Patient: sex M, age 58
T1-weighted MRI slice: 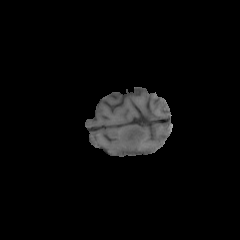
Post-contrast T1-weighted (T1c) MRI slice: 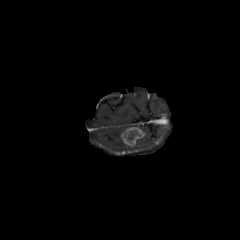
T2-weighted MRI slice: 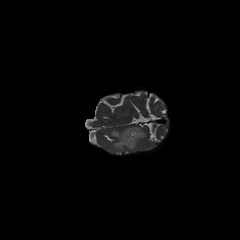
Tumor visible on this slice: yes
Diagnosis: Glioblastoma, IDH-wildtype
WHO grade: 4